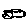
Label: fish